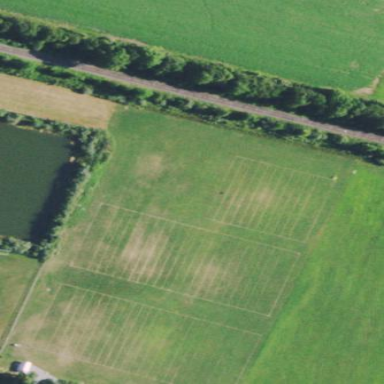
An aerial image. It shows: American football pitch for leisure and sport activities.